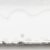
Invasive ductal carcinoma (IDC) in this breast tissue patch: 0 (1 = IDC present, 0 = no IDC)